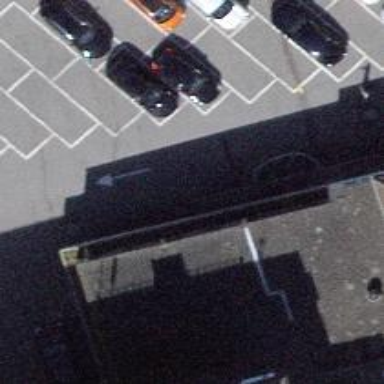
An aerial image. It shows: Bicycle parking area with rack.